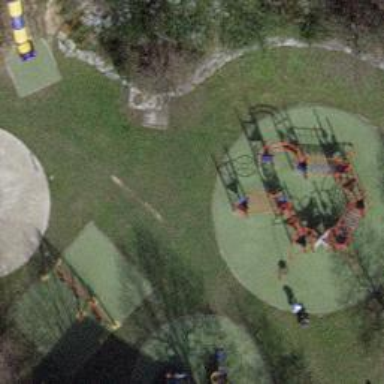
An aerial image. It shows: Playground area for leisure activities on the land.